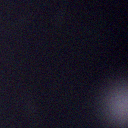
Screen state: off